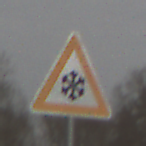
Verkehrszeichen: SchneeOderEisglaette
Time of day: MorningAfternoon
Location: Outdoor (Suburban)
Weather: Overcast
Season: NotSpecified
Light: Natural